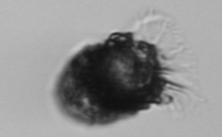
Label: Stenosemella_pacifica